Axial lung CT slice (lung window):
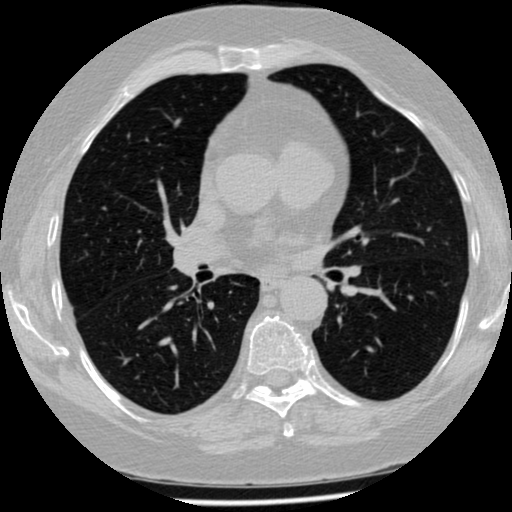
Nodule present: no